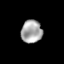
Tissue: skin
Cell type: Epithelial cells
Senescence score: 0.2373
Nuclear area (px): 471
Mean DAPI intensity: 167.478